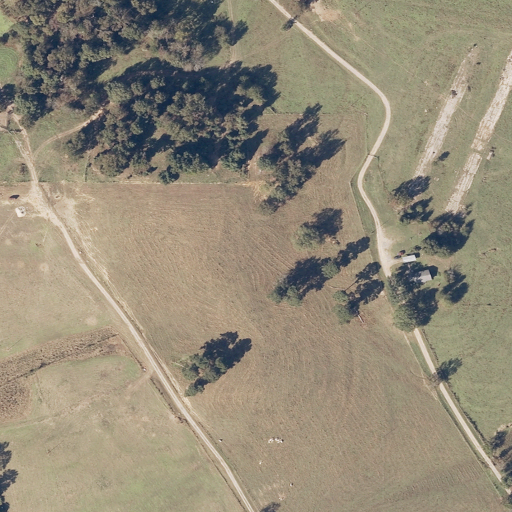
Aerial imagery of ridge(s) in Alabama named Berry Mountain containing pasture, deciduous forest, open development, medium intensity development, and open water